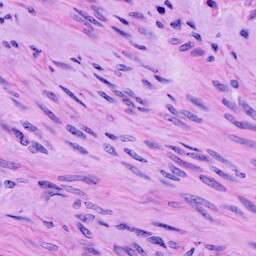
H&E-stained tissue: Cervix